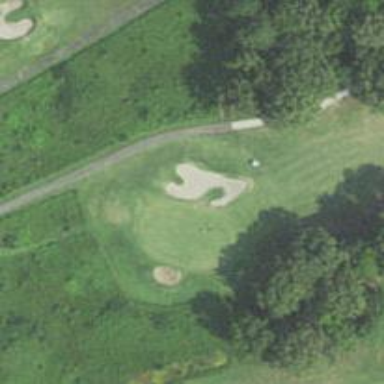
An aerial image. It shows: Golf hole.